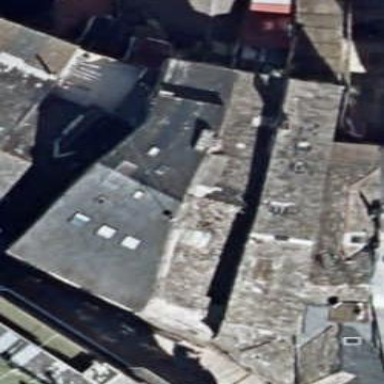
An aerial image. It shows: Warehouse.